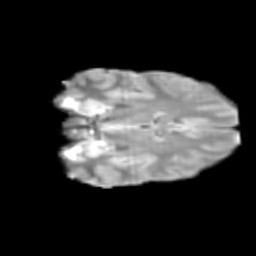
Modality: T2w
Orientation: coronal
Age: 12
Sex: female
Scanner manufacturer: siemens
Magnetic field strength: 3 T
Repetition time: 3.8 s
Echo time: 0.07 s